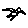
Label: bird